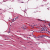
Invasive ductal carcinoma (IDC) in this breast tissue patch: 0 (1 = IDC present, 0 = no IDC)